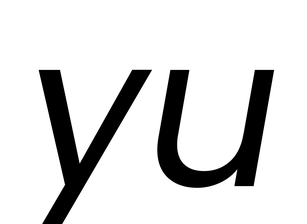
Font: Poppins-Italic